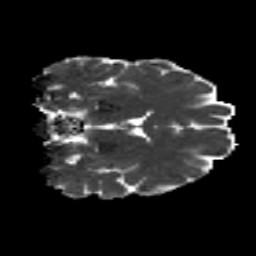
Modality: MD
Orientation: coronal
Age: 21
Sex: female
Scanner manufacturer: siemens
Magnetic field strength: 3 T
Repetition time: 8.8 s
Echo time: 0.085 s